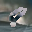
Label: 8